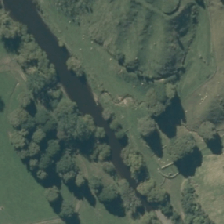
Land cover: high_producing_grassland